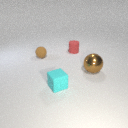
small brown rubber sphere to the left of small cyan rubber cube